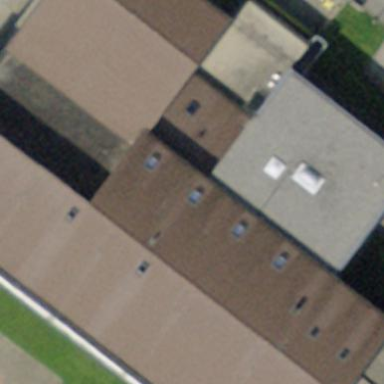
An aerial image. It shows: School building.